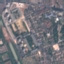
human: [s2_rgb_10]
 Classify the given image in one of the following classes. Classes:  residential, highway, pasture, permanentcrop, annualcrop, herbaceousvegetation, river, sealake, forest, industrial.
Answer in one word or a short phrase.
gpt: Residential